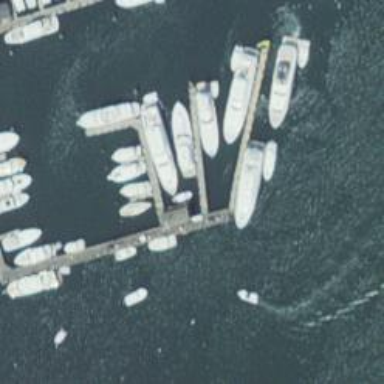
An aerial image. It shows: Man-made pier.